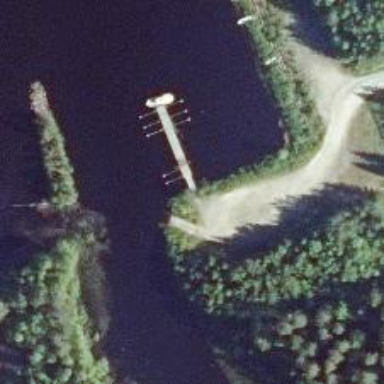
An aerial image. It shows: Pier with mooring facilities.